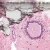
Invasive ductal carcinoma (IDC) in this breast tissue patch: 0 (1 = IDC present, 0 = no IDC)